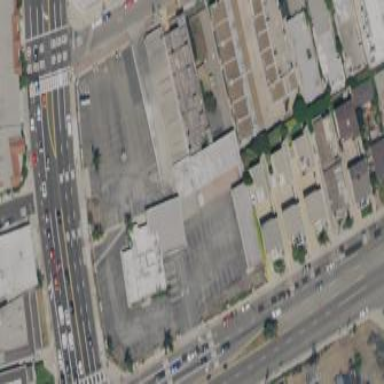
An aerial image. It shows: Commercial building.